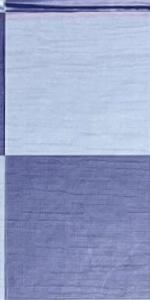
Label: Empty